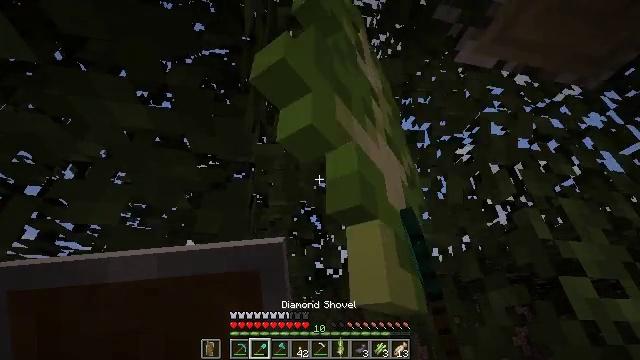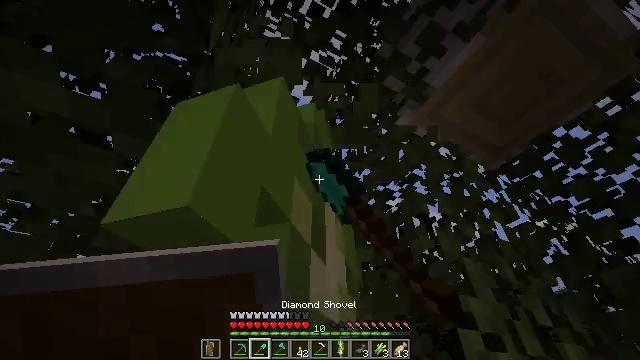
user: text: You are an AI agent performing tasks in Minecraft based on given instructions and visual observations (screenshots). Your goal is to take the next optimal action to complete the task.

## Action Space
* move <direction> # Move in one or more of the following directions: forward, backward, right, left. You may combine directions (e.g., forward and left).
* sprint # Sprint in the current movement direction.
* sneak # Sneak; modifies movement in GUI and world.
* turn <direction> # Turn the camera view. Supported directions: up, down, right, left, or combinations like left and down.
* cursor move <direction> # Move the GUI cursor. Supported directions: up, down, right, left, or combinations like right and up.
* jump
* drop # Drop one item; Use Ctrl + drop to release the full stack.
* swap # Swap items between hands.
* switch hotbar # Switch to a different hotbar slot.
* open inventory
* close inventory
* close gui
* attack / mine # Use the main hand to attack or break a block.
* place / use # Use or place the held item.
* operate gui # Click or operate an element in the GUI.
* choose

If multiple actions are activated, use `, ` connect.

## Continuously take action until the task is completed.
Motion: motion action
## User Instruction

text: Clear birch leaves to get saplings.
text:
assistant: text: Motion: turn right and up, attack / mine
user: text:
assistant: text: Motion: attack / mine